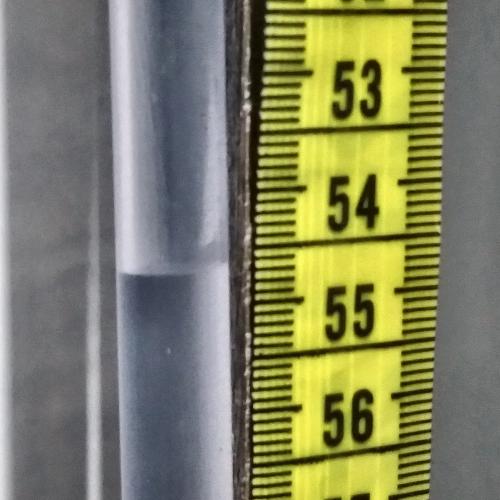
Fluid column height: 54.7 cm